Question: I currently have a data set with each row supposed to represent the Hazardous Code of an item. Some items have the same Hazardous Code multiple times as it represents different descriptions for the goods inside.
My aim is to convert the below data set to have every distinct 'gkey' but with all its respective and distinct 'imdg_class' values in that 'gkey''s row:
Current result of data:

So in the case of 'gkey' = '<PHONE>', I would expect 'imdg_class' to have '3, 8'.
Note: the 'imdg_class' column has the following distinct list of values
'1.1B'
'1.1C'
'1.1D'
'1.2C'
'1.2E'
'1.2G'
'1.3C'
'1.3G'
'1.4B'
'1.4C'
'1.4G'
'1.4S'
'1.5D'
'2.1'
'2.2'
'2.3'
'3'
'4.1'
'4.2'
'4.3'
'5.1'
'5.2'
'6.1'
'6.2'
'7'
'8'
'9'
I would appreciate the help anyone can provide.
EDIT:
My versions are as follows:
'Microsoft SQL Server Management Studio 14.0.17213.0'
'Microsoft Analysis Services Client Tools 14.0.1016.232'
'Microsoft Data Access Components (MDAC) 10.0.16299.15'
'Microsoft MSXML 3.0 4.0 6.0'
'Microsoft Internet Explorer 9.11.16299.0'
'Microsoft .NET Framework 4.0.30319.42000'
'Operating System 6.3.16299'
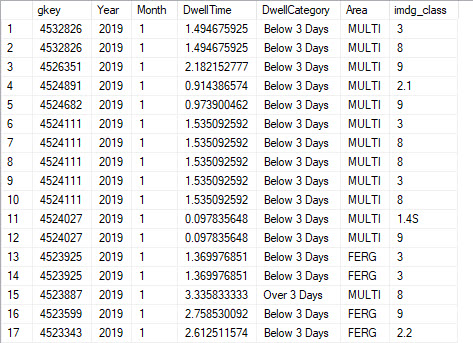
Answer: In general, databases support some sort of string aggregation function. For instance, it is called 'group_concat()' in MySQL and you can just do:
'''
select gkey,
group_concat(distinct imdg_class)
from t
group by gkey;
'''
In Postgres, the function is 'string_agg()'. Same in SQL Server. In Oracle, it is called 'listagg()' -- but unfortunately doesn't remove duplicates so a subquery is needed.
'string_agg()' in SQL Server is available in SQL Server 2017+. Before then, you can use the XML version:
'''
select gkey,
stuff( (select distinct ',' + imdg_class
from t t2
where t2.gkey = t.gkey
for xml path('')
), 1, 1, ''
)
from (select distinct gkey from t) t;
'''